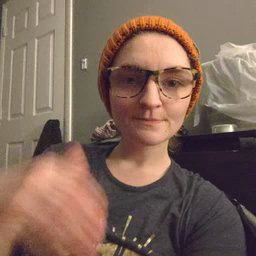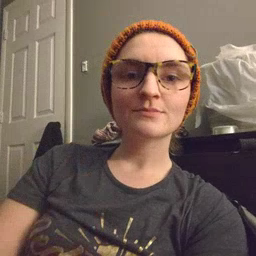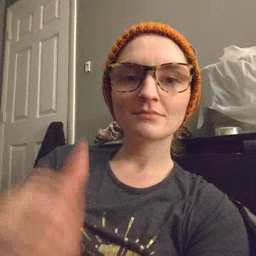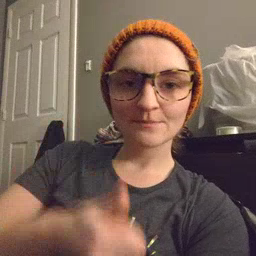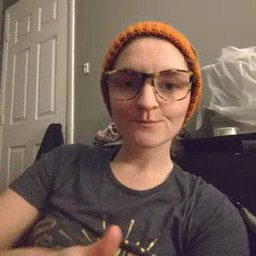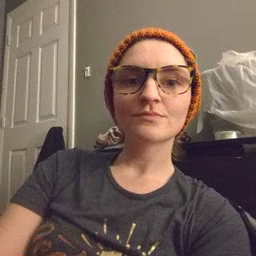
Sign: every